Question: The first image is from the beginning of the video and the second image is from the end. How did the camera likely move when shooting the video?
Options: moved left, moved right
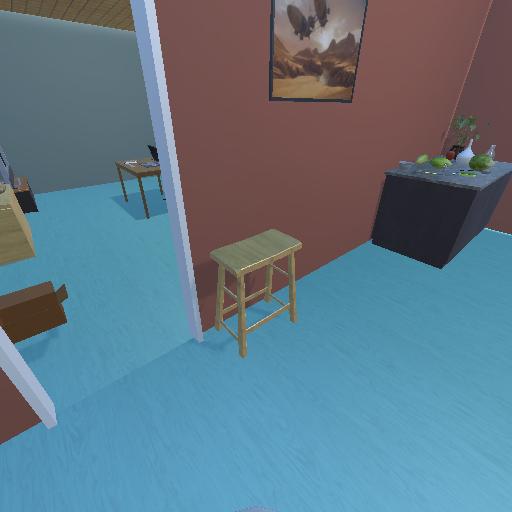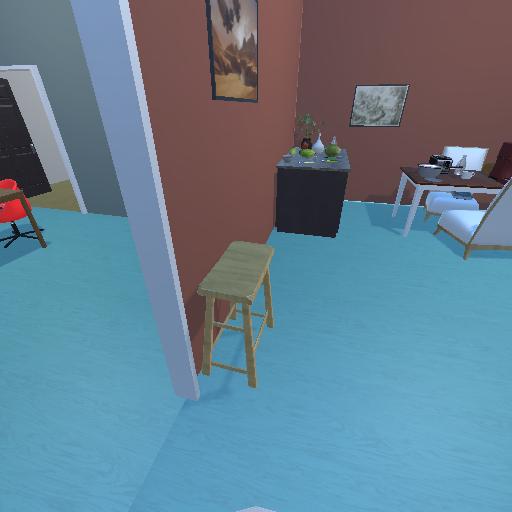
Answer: moved left